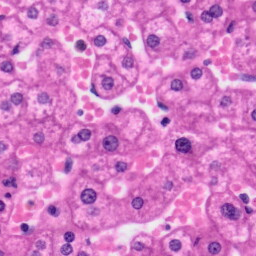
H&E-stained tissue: Liver